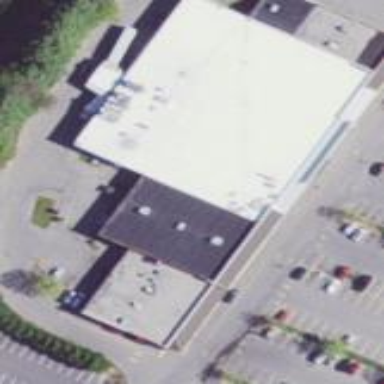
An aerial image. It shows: Retail building.